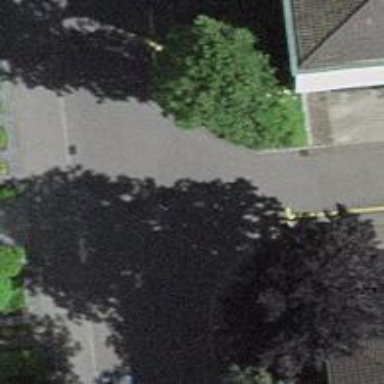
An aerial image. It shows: Residential road with asphalt surface. There is opposite cycleway.